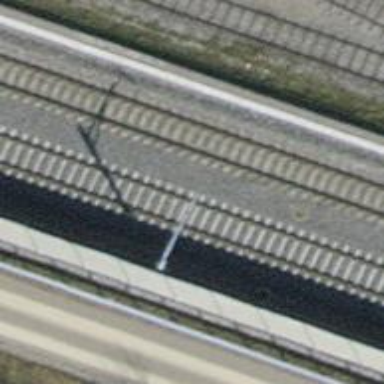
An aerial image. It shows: Single railway track with electrified contact line.